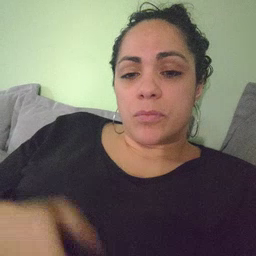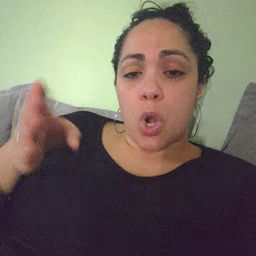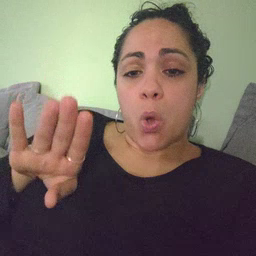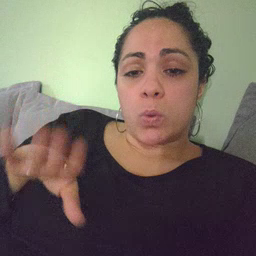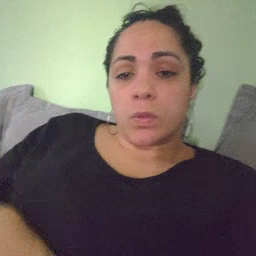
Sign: close